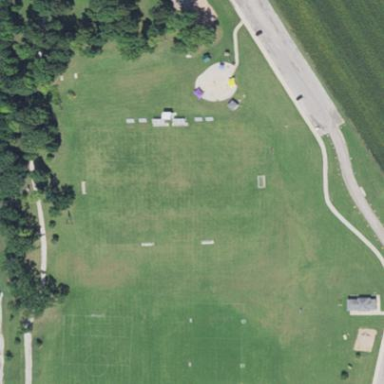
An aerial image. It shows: Soccer pitch designated for leisure and sports activities.